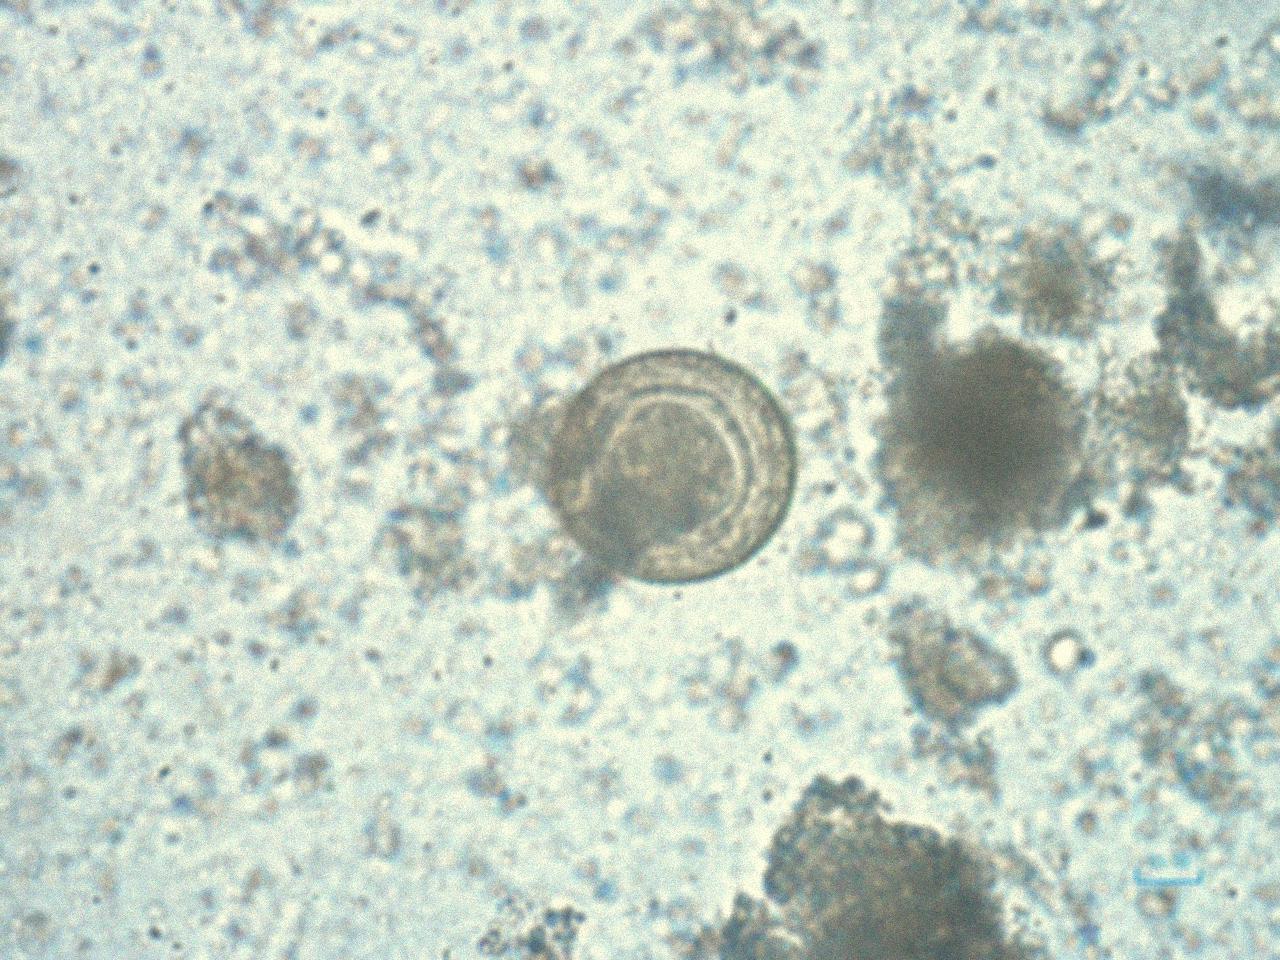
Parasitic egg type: Hymenolepis diminuta